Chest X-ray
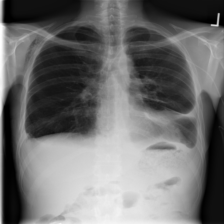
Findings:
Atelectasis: positive
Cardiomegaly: negative
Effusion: negative
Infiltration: negative
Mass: negative
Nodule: negative
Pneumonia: negative
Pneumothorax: negative
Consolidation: negative
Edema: negative
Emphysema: positive
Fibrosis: negative
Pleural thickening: negative
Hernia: negative